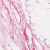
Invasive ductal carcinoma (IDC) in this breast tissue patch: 0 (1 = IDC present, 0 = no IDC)